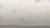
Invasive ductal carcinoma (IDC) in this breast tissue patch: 0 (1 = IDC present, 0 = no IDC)